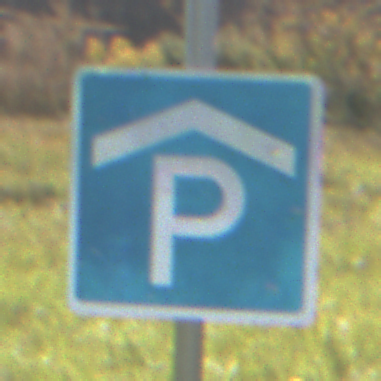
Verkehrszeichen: Parkhaus
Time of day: MorningAfternoon
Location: Outdoor (Nature)
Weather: Clear
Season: Autumn
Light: Natural